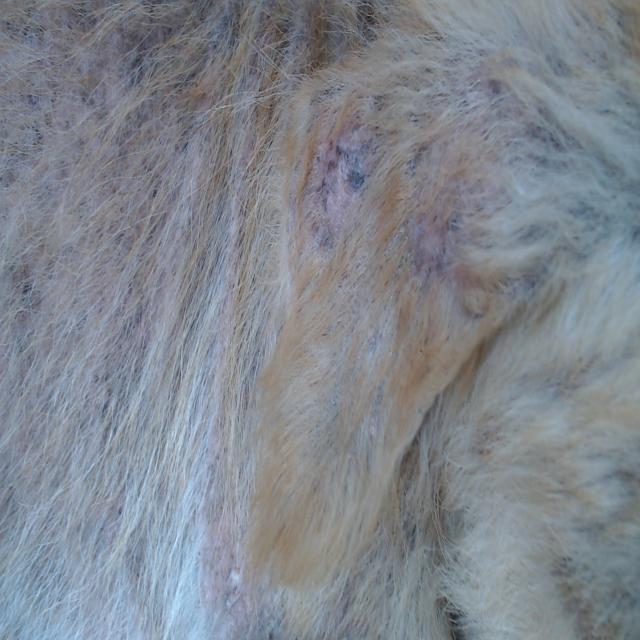
Canine demodicosis (Demodex mange) — caused by Demodex canis mites. Presents with alopecia, follicular papules, pustules, and comedones. Often localized on face and forelimbs.